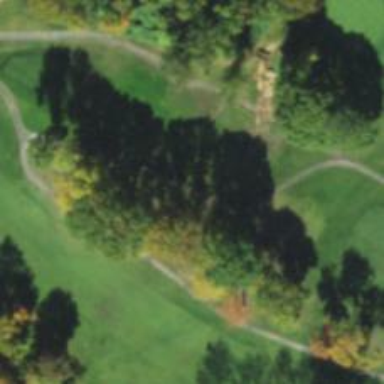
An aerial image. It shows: Path for both road and golf.